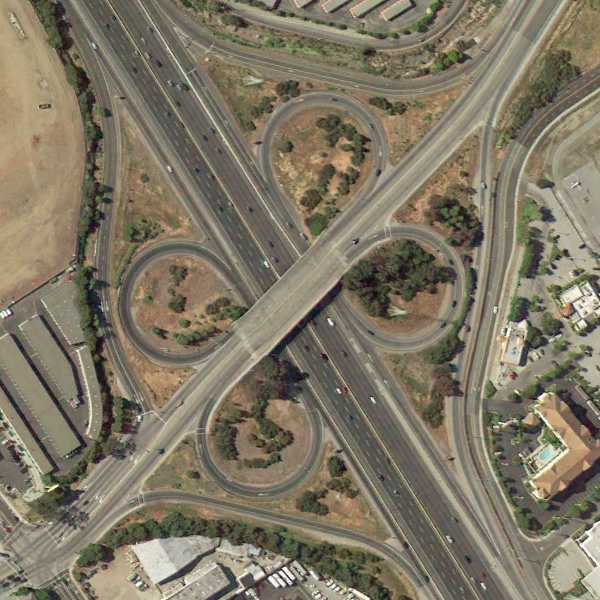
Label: Viaduct